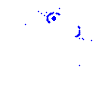
Particle: pion